Interaction volume radius: 5 \u00c5
Interaction volume height: 10 \u00c5
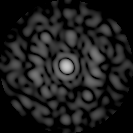
Disorder parameter: 0.8563